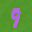
Label: 9